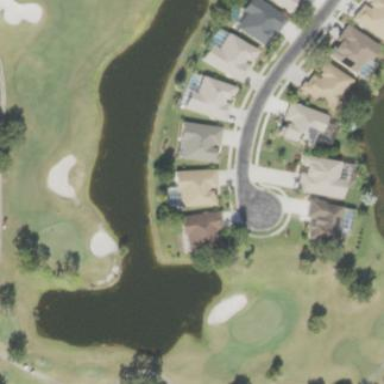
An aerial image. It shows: Water hazard on golf course. The hazard is natural water feature.